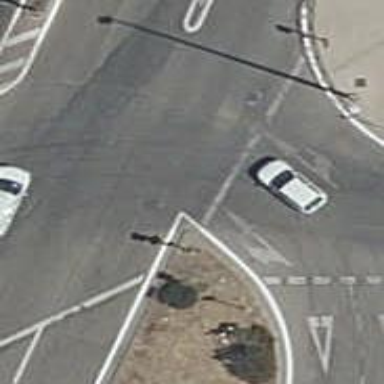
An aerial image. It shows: Road with traffic signals.